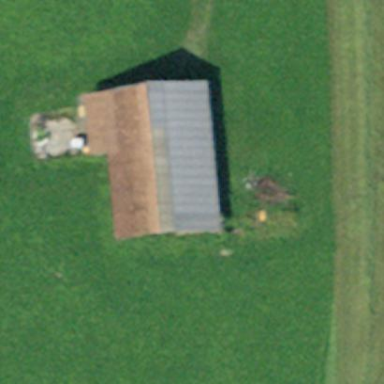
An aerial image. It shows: Barn.